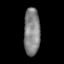
Tissue: skin
Cell type: Epithelial cells
Senescence score: 0.914
Nuclear area (px): 748
Mean DAPI intensity: 132.124